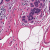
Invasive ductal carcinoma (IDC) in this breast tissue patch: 0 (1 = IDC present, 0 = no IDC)